Question: I'm pulling out an image URL from a table in Wordpress.
The URL in the database looks like: 'Power-behind-F1's-winning-global-drive.jpg' field is UTF8 Unicode
When pulling it out to generate an RSS feed it comes out as 'Power-behind-F1's-winning-global-drive.jpg'
I can convert it to an html entity with 'utf8_encode(htmlentities($url, ENT_QUOTES,'utf-8'))'which produces 'Power-behind-F1's-winning-global-drive.jpg'. This however doesn't pass RSS validation:

I feel like I've tried every combination utf8_encode/htmlentities/urlencode/mb_convert_encoding and I've run out of ideas!
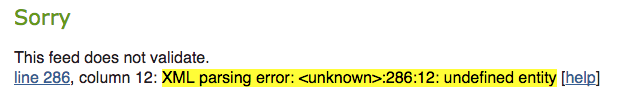
Answer: Solved so far with
'''
$imageUrl = urlencode($theRawUrl);
$imageUrl = str_replace(array( '%2F', '%5C' ), "/", $imageUrl);
$imageUrl = str_replace("%3A", ":", $imageUrl);
'''
Gross but it works...
Edit:
Another fix for me was:
'iconv("UTF-8", "ISO-8859-1//IGNORE//TRANSLIT", $content)'